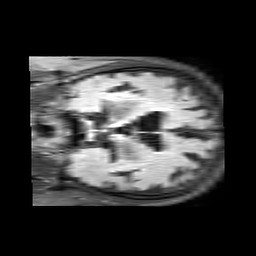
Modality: FLAIR
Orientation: coronal
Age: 69
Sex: male
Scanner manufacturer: philips
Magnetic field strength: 3 T
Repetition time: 11 s
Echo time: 0.125 s